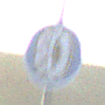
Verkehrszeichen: SchneekettenVorgeschrieben
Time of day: SunriseSunset
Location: Outdoor (Nature)
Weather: PartlyCloudy
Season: NotSpecified
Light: Natural